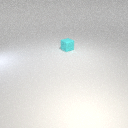
small cyan rubber cube